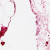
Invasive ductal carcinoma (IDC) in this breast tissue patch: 0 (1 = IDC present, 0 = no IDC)